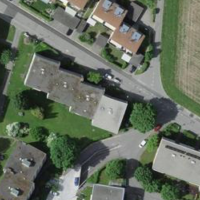
EUNIS habitat code: 55
Species observed at this site:
Oxalis corniculata